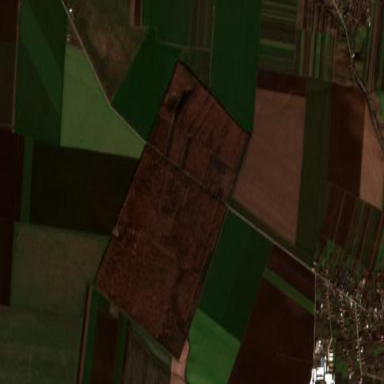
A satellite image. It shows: View of farmland.